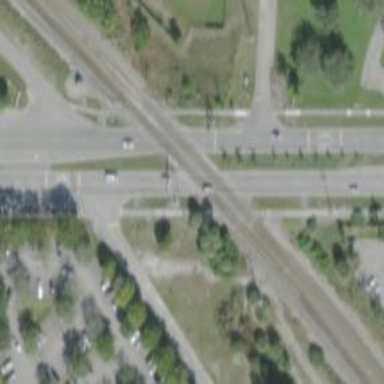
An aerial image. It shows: Railway crossing.